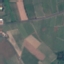
Land use / land cover: PermanentCrop